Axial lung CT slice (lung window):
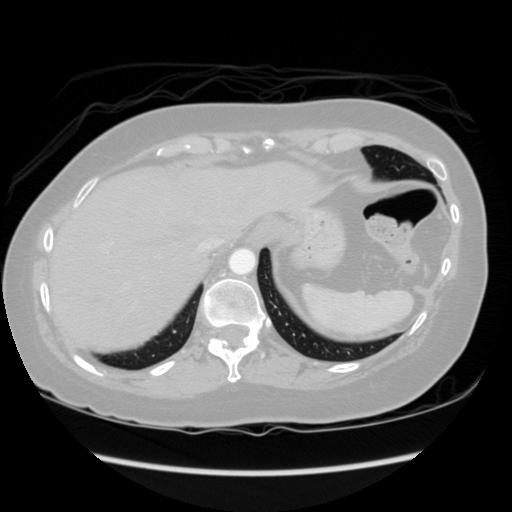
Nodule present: no